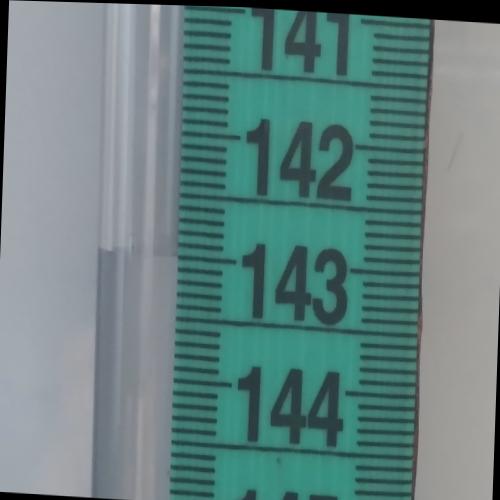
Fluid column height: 143.0 cm